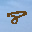
Label: 8